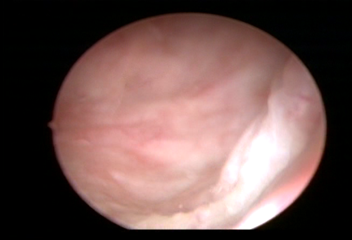
Modality: WLC
Class: Normal mucosa
Bladder cancer association: No